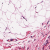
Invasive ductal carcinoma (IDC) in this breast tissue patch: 0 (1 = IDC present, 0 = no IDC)